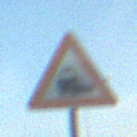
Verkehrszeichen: Bahnuebergang
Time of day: MorningAfternoon
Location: Outdoor (Suburban)
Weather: PartlyCloudy
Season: NotSpecified
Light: Natural